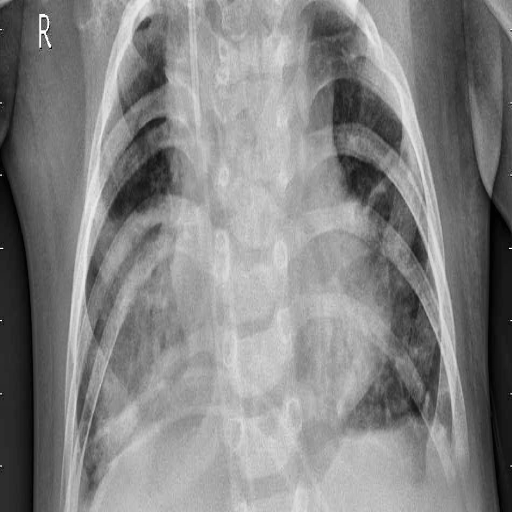
Finding: PNEUMONIA